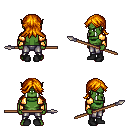
a pixel art fantasy rpg character, male body template, orc, green skin, gold arm armor, metal pants, dark blonde loose hair, black shoes, spear, four views (front, back, left, right), 2x2 character sprite sheet, small pixel art, hard edges, no anti-aliasing